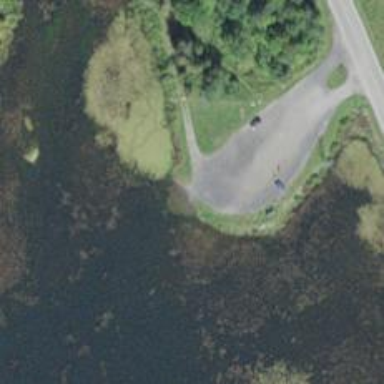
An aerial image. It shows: This slipway is service road leading to leisure land area.